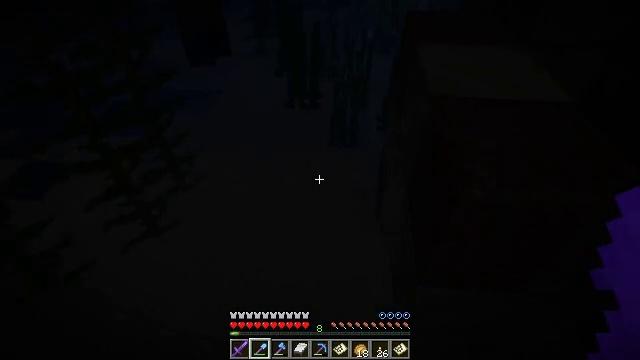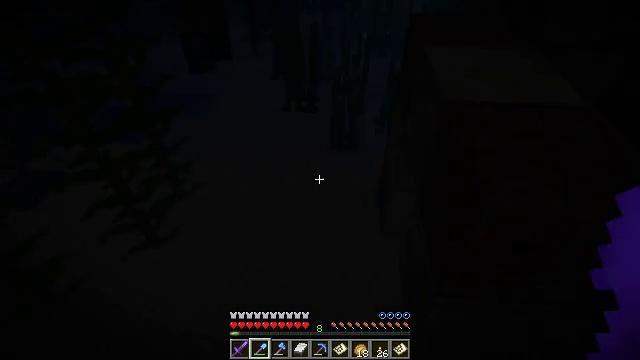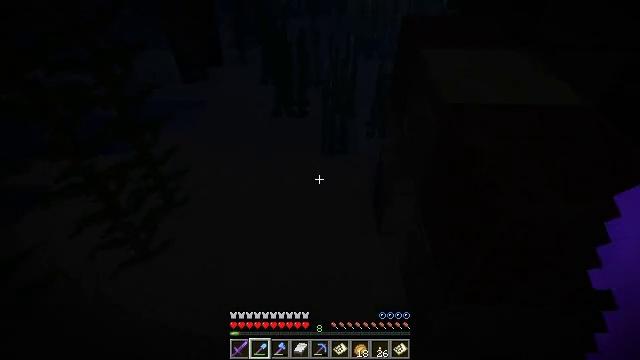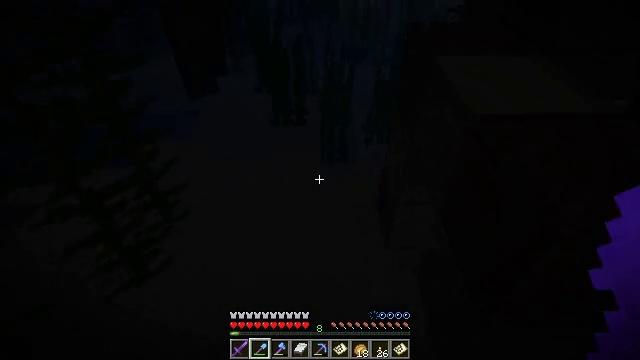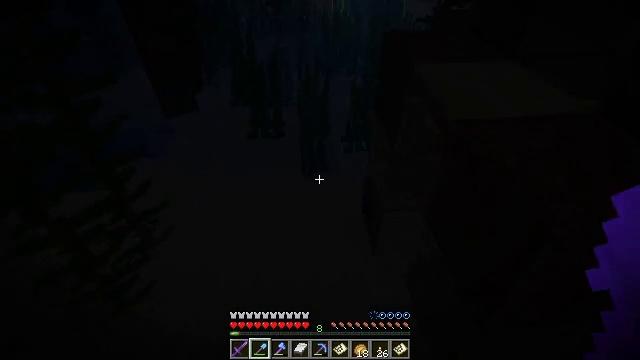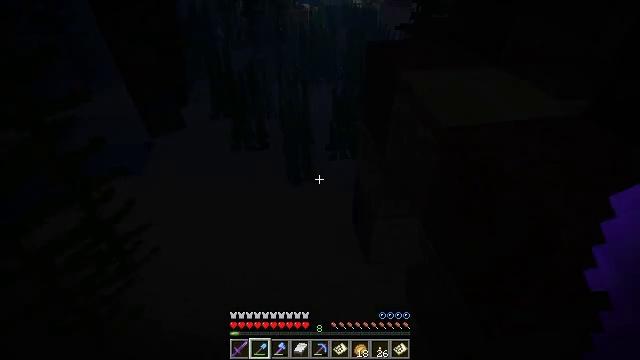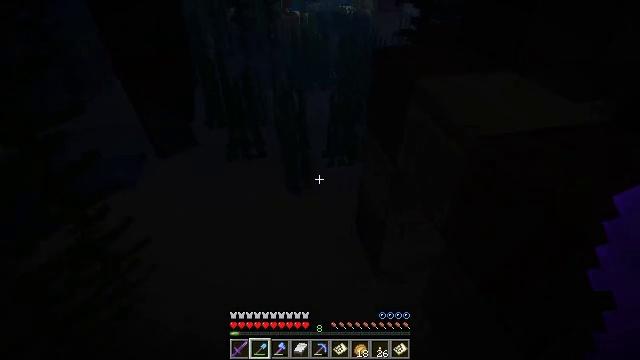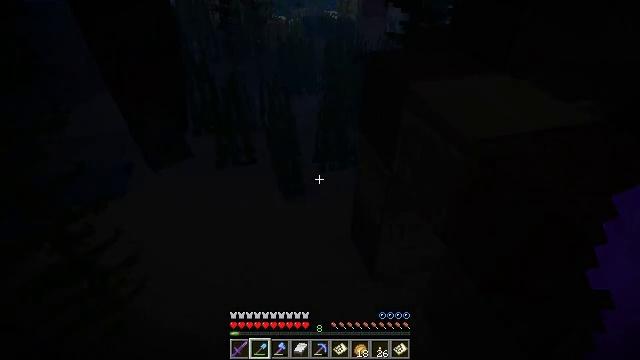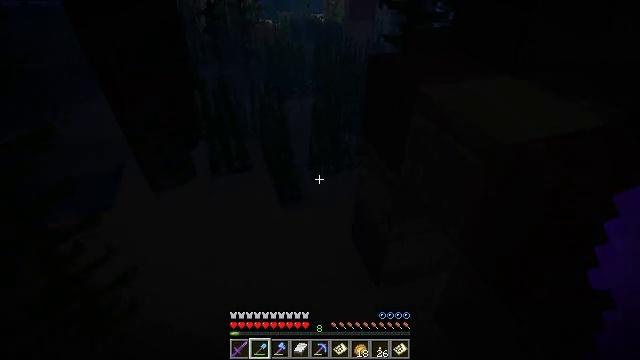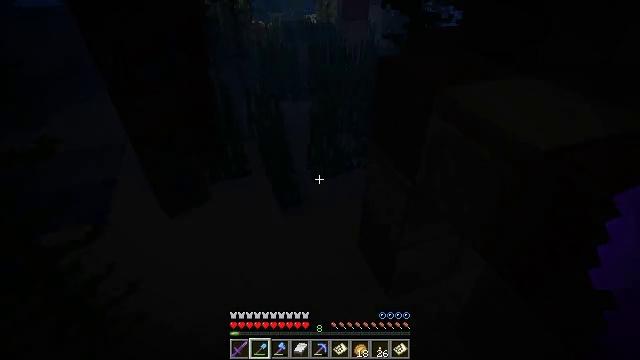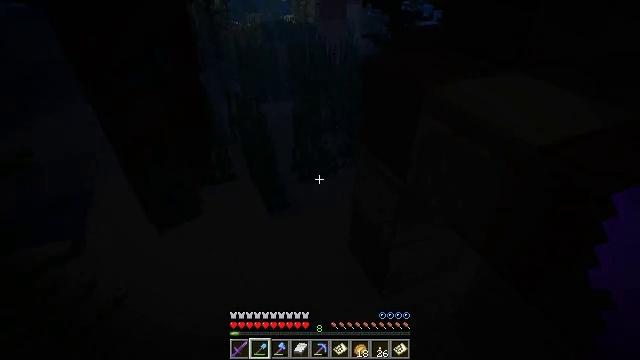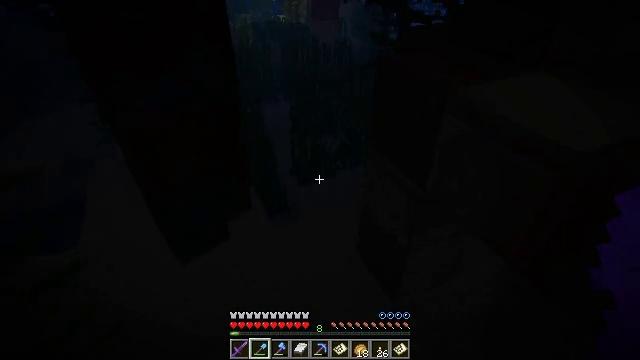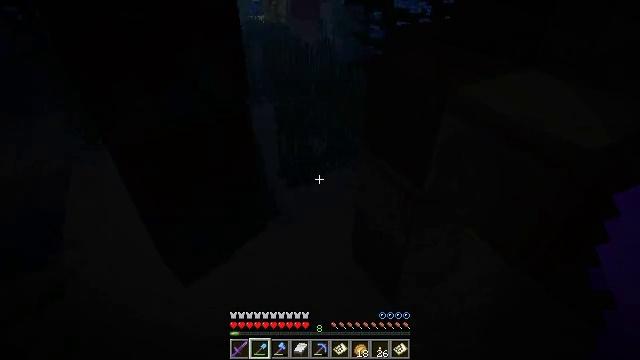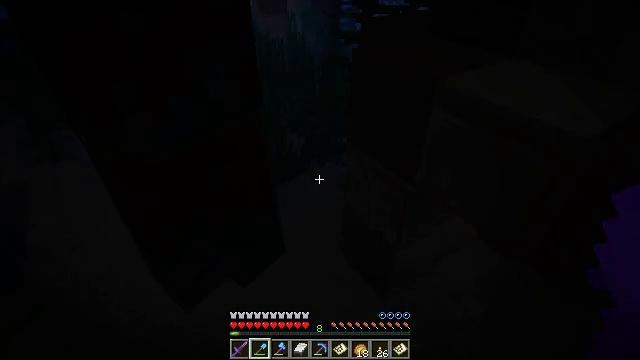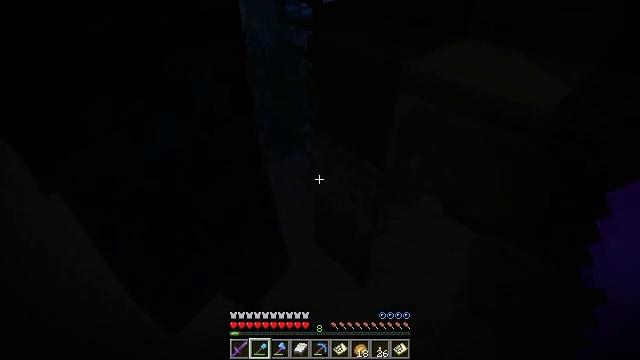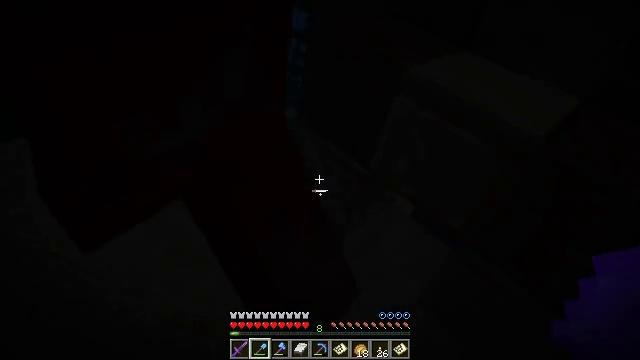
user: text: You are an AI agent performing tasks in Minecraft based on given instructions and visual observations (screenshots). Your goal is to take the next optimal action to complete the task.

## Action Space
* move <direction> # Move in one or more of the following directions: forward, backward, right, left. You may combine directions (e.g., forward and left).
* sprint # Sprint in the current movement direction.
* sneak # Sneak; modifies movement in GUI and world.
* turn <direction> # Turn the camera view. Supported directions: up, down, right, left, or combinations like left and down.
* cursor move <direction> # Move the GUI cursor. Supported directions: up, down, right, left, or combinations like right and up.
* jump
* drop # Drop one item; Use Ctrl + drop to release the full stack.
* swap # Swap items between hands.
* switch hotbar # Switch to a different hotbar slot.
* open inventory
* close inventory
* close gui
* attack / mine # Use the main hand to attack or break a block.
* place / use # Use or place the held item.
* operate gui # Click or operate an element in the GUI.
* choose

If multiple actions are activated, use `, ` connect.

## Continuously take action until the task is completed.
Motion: motion action
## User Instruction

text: Collect kelp plant from the sea.
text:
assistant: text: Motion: move forward and move left, turn right
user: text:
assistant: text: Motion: move forward and move left, turn right
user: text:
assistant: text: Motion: move forward and move left, turn right
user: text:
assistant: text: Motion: move forward and move left, turn right and up
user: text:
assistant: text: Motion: move forward and move left, turn right and up
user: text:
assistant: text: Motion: move forward and move left, turn right
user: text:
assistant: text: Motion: move forward and move left, turn right
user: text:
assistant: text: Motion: move forward and move left, turn right
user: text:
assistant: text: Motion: move forward and move left, turn right
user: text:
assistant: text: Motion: move forward and move left, turn right
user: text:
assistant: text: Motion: move forward and move left, turn right
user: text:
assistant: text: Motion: move forward and move left, turn right
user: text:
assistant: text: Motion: move forward and move left, turn right
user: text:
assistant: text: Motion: move forward and move left, turn right and down
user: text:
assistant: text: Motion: move left, turn right and down
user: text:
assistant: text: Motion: move left, turn right and down
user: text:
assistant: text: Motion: turn right and down
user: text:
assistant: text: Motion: no_op
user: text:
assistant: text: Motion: no_op
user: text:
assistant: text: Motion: no_op
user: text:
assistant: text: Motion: no_op
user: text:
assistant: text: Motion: no_op
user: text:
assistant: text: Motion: no_op
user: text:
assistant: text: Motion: move back, turn right
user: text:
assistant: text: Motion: move back, turn right and up
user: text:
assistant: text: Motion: move back, attack / mine
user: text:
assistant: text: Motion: move back, attack / mine
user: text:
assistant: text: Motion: move back, attack / mine
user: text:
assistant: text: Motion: move back, turn up, attack / mine
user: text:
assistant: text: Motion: move back, turn left and up